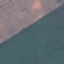
Label: AnnualCrop